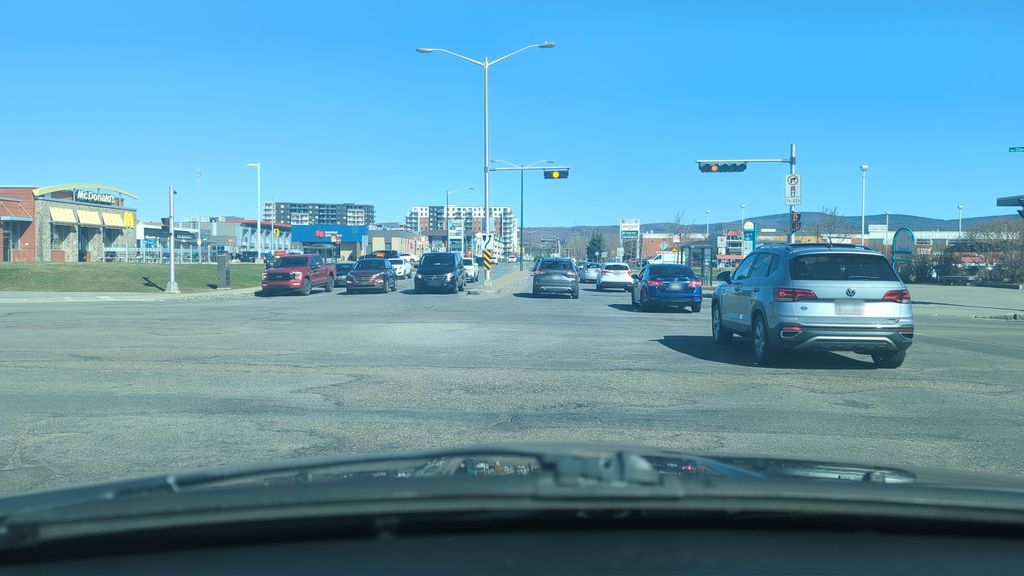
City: quebec_city